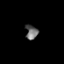
Tissue: prostate
Cell type: Epithelial cells
Senescence score: 0.3564
Nuclear area (px): 170
Mean DAPI intensity: 106.541